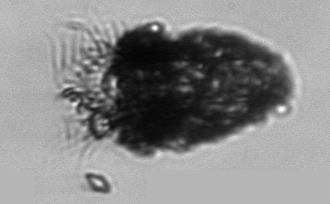
Label: Stenosemella_pacifica